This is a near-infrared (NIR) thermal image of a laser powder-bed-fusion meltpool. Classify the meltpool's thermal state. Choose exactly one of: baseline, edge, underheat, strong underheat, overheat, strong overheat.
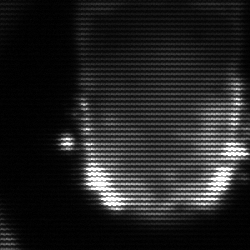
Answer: baseline